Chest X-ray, PA view. Patient: 24 years old, sex M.
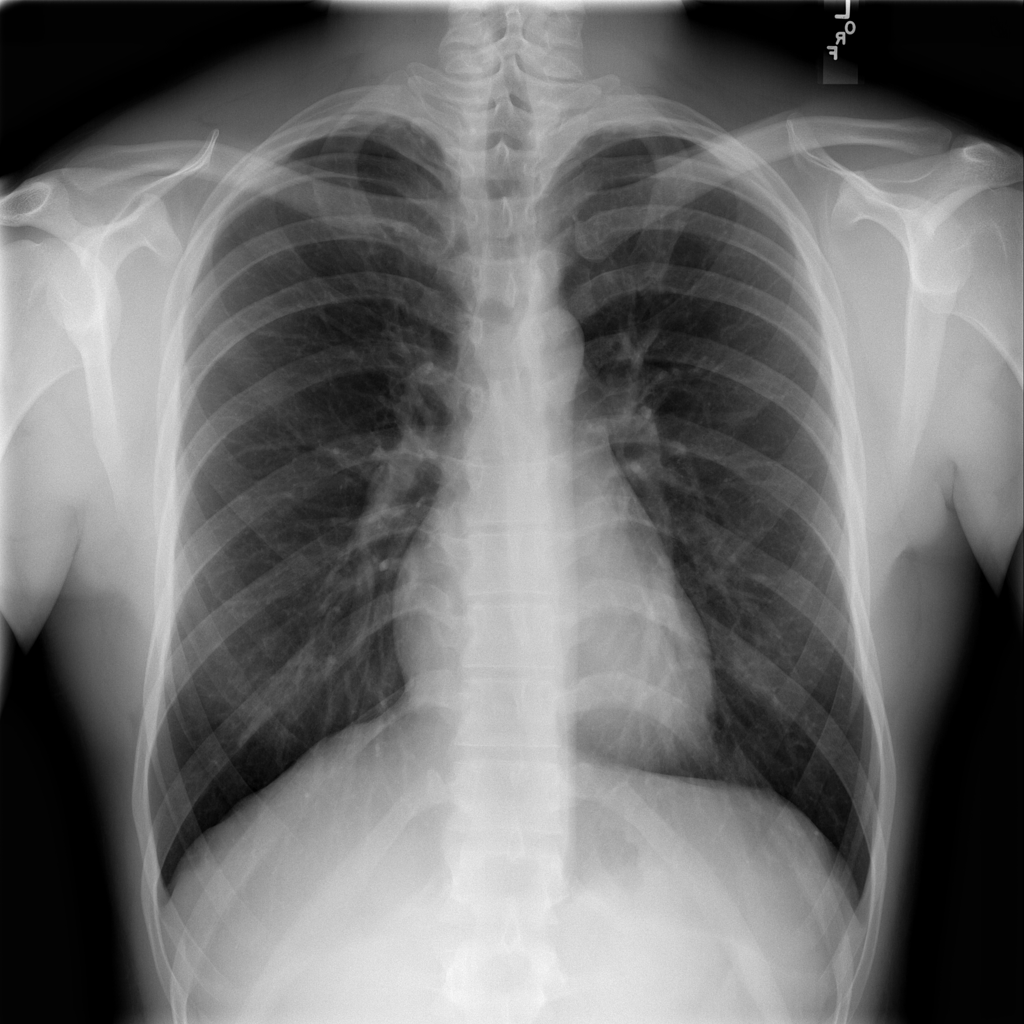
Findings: No Finding